Field crop: maize
Growth stage: 2
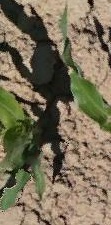
Species: maize